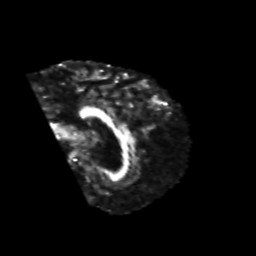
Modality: FA
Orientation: sagittal
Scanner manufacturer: siemens
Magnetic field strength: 3 T
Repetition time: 6.8 s
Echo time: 0.093 s